Question: >
<URL>
I wonder if someone could help me setup a number of NSLog statements so they print to console when executing in "Debug Mode" but don't print in "Release Mode". I understand I need to add something like 'DEBUG = 1' to the debug config in Xcode but I can't find where. Also how do I utilise this in my code?
'''
NSLog(@"Print Always");
if(DEBUG) NSLog(@"Print only in debug");
'''
Is there a simple way of doing this?
I tried following <URL> but the keys now seem to be only listed under "All Settings", and are presenting as nice names. The one I should be using is GCC_PREPROCESSOR_DEFINITIONS, so I needed to find "Preprocessor Macros", select edit and add 'DEBUG=1'

When you come to use this its simply a case of adding (see below) or some marco to remove the messy #ifdef / #endif tags.
'''
NSLog(@"You always see me?");
#ifdef DEBUG
NSLog(@"Only in DEBUG");
#endif
'''
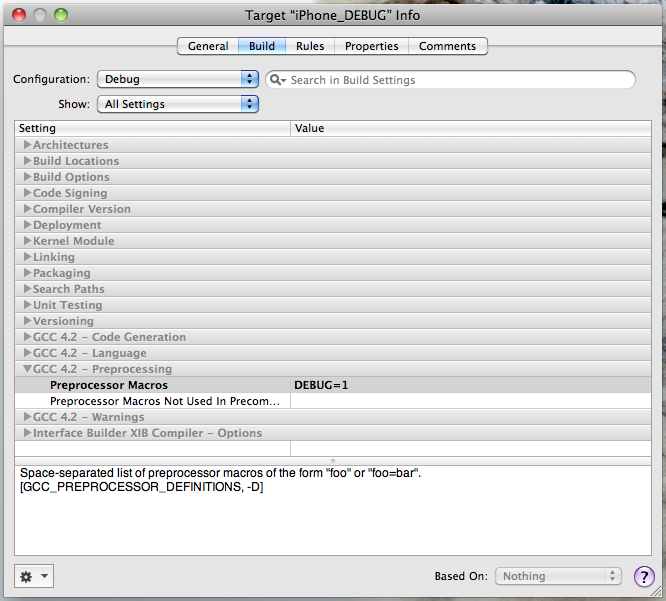
Answer: This is a popular solution:
<URL>
See comments about using either '-DDEBUG=1' or 'DEBUG=1'.